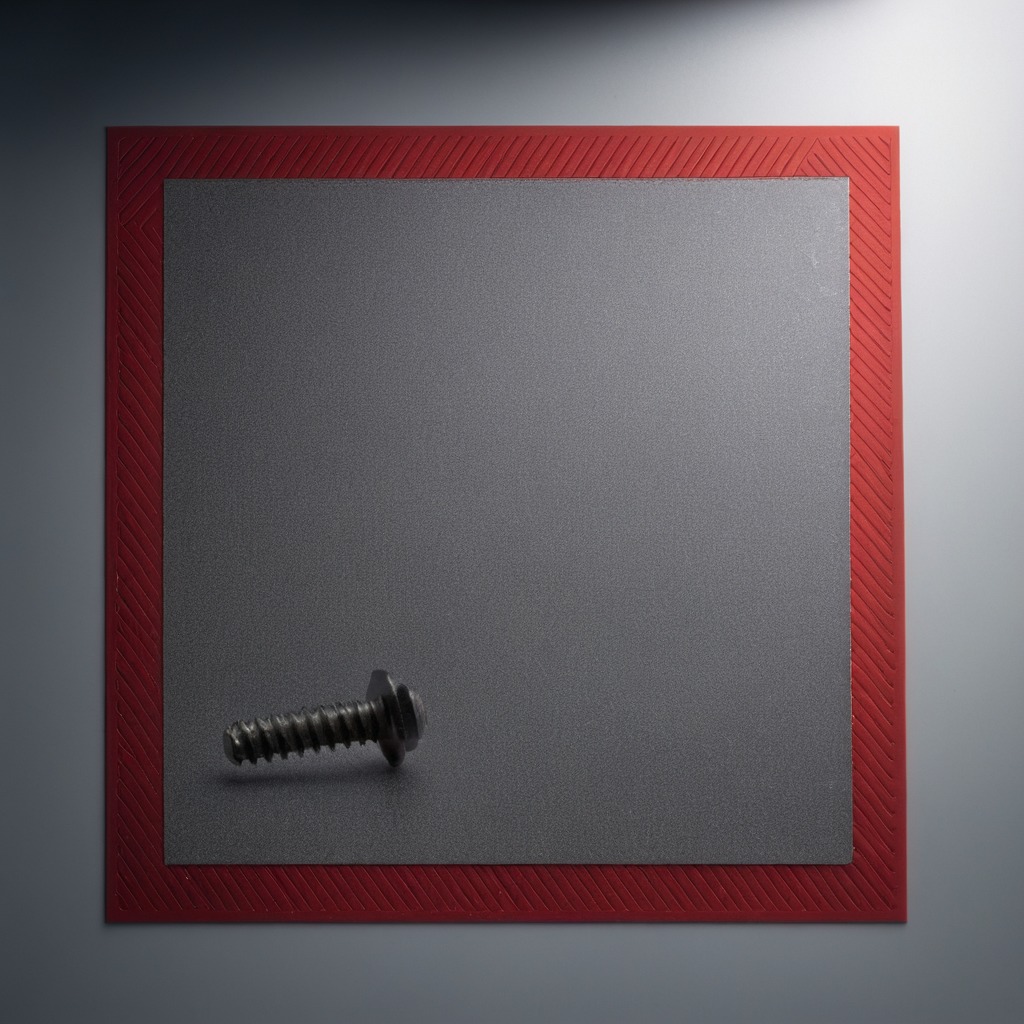
A metal screw is lying on the granite tabletop beneath the red rubber mat.